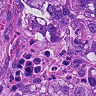
Metastatic tissue present: yes